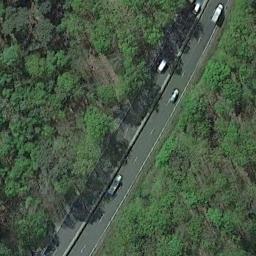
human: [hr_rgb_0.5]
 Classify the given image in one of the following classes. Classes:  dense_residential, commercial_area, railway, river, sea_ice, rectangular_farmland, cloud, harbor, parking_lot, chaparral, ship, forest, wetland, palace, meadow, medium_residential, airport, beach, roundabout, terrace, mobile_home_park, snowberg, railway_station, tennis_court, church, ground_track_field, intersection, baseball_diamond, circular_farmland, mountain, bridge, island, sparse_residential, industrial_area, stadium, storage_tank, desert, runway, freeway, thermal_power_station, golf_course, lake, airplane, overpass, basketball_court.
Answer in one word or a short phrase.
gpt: freeway